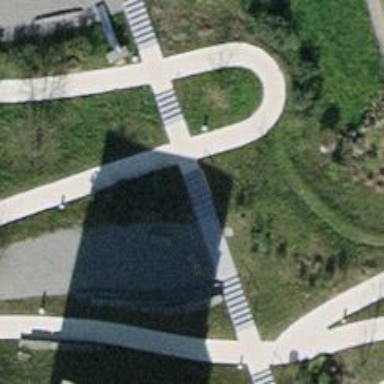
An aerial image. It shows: Road with steps.